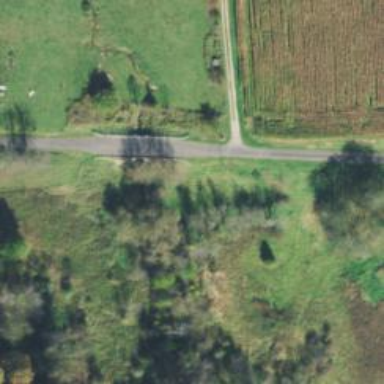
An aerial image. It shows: Culvert tunnel.